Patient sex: M
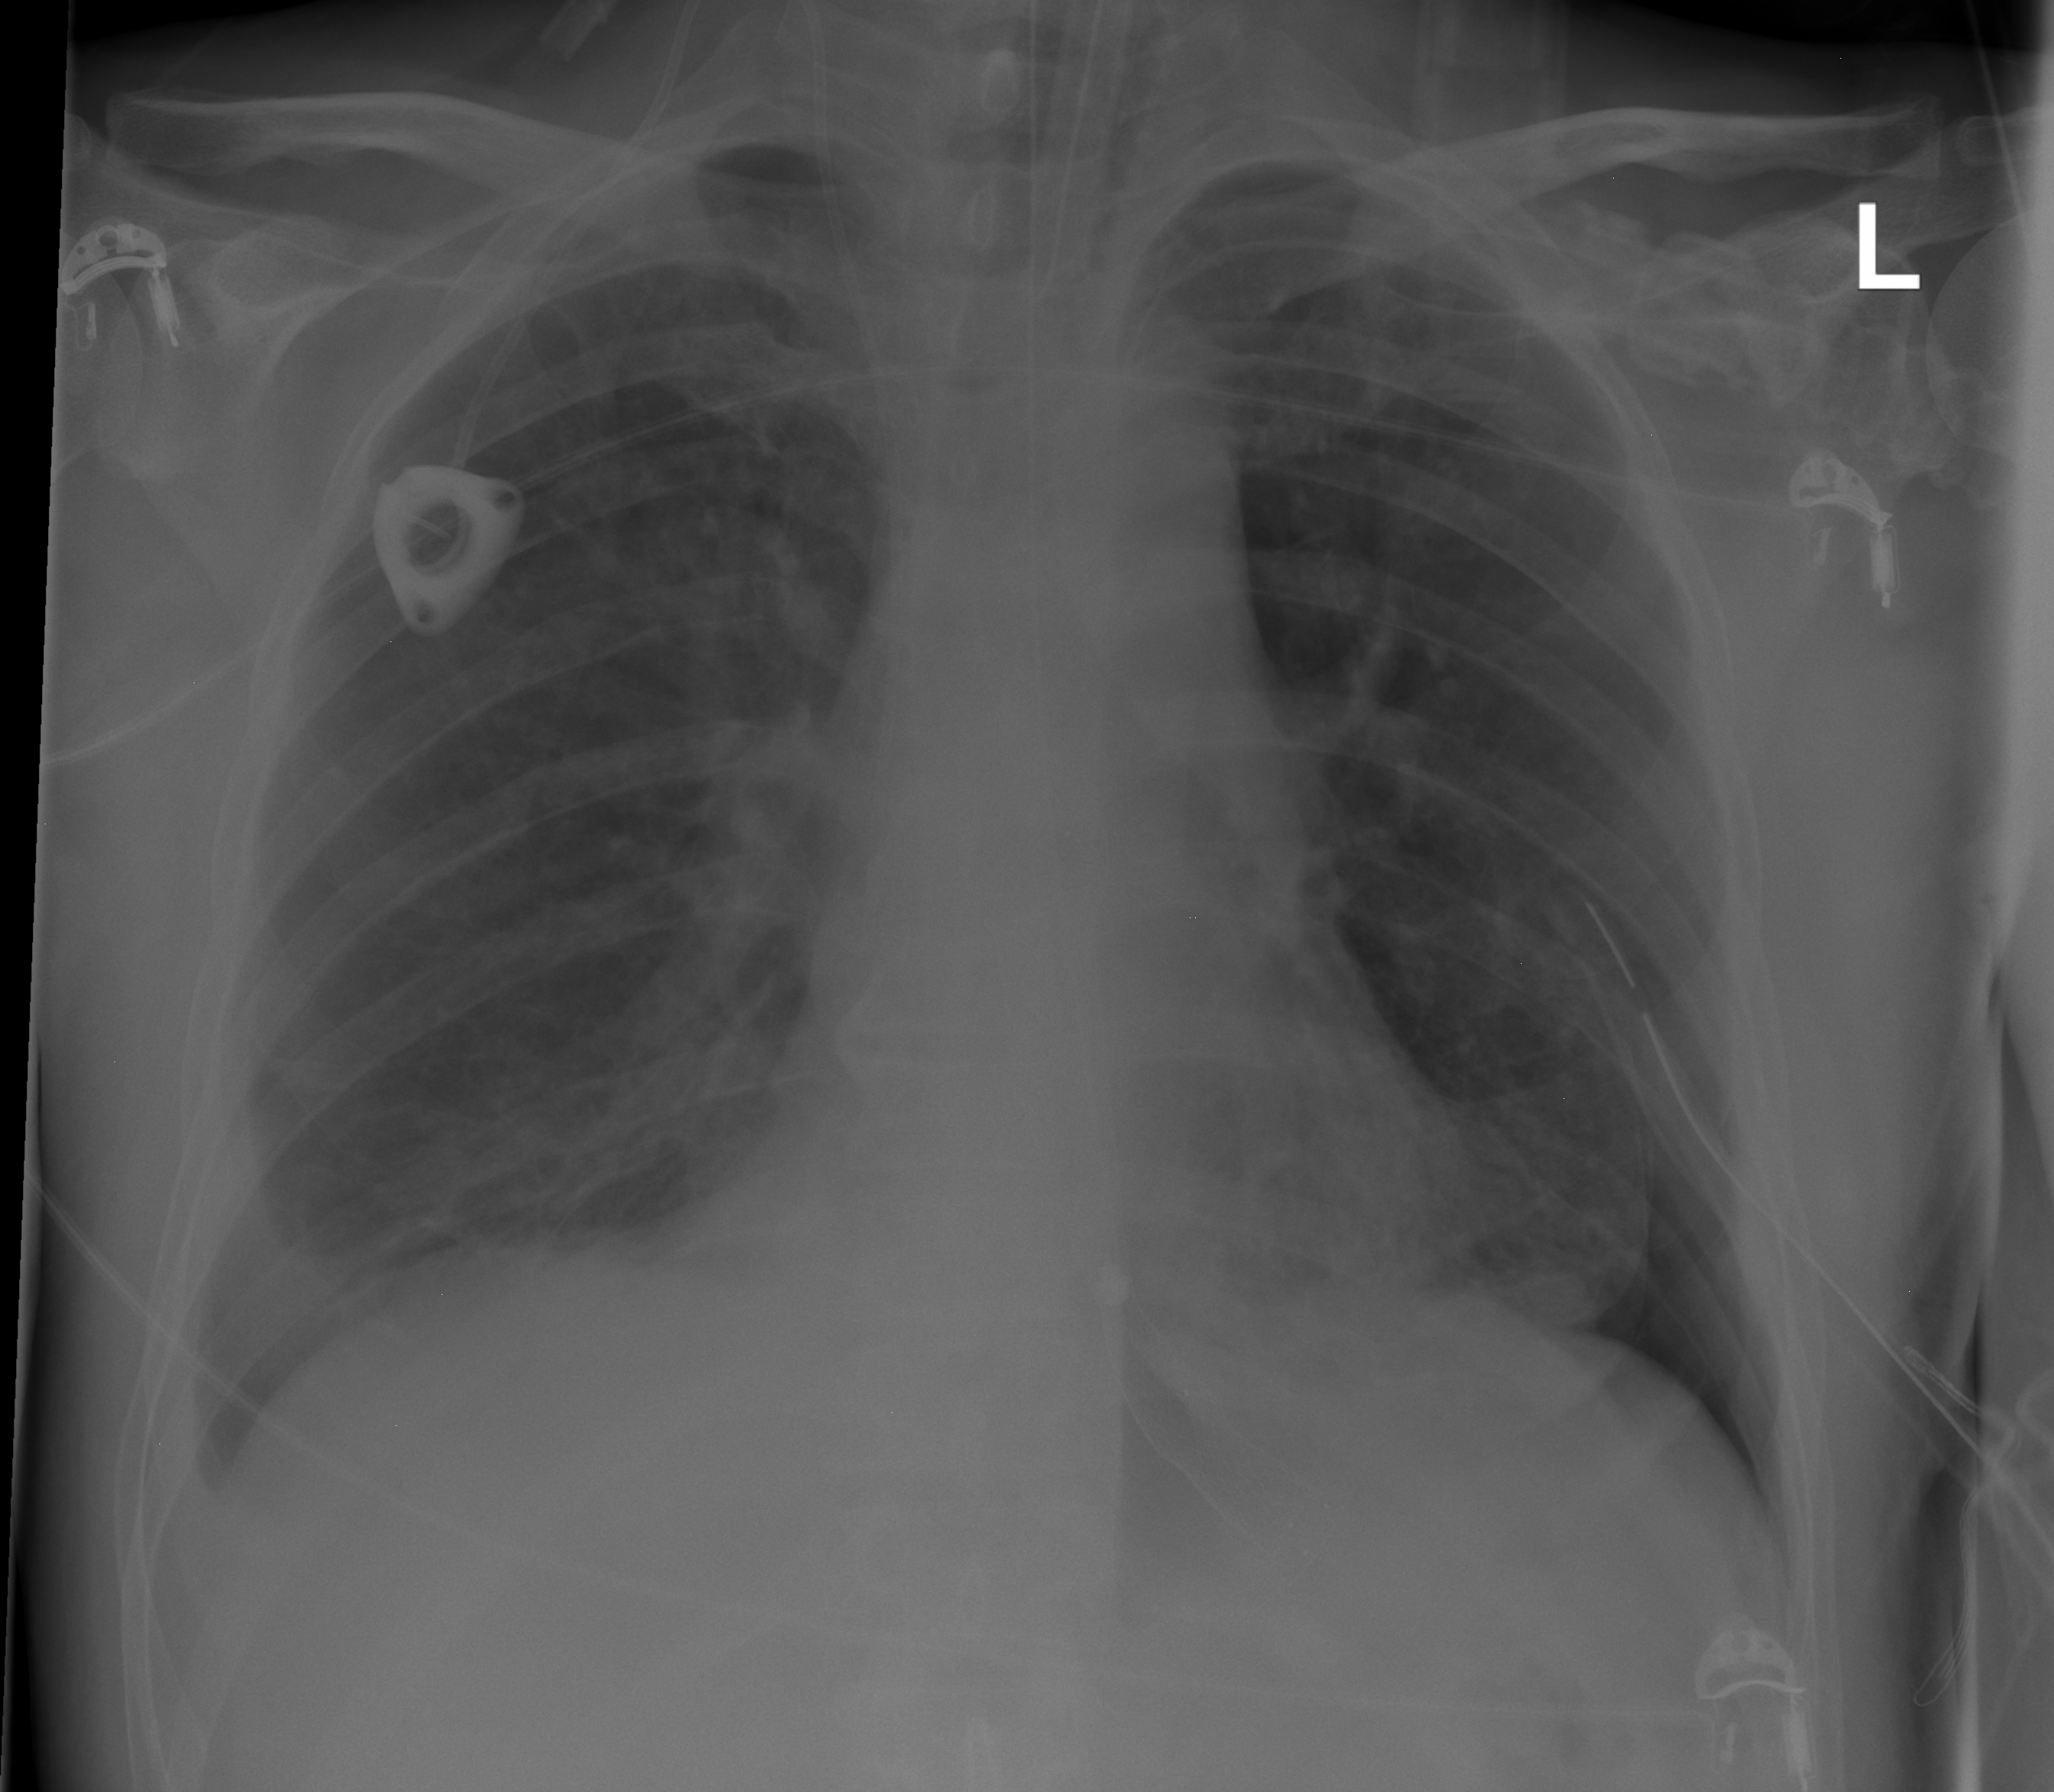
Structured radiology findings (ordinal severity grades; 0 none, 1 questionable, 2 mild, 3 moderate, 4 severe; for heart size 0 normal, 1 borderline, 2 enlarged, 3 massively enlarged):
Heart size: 0
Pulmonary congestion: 0
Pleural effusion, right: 0
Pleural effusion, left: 0
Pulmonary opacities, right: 2
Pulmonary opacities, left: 0
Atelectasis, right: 0
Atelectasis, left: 2